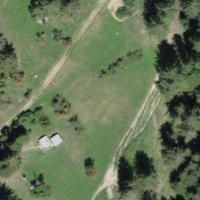
EUNIS habitat code: 26
Species observed at this site:
Plantago media
Primula veris
Fabriciana niobe
Pilosella officinarum
Phyteuma orbiculare